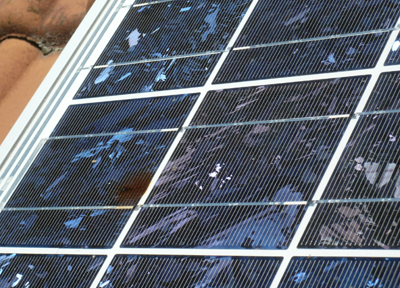
Label: Electrical-damage